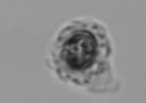
Label: Emiliania_huxleyi